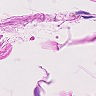
Metastatic tissue present: no